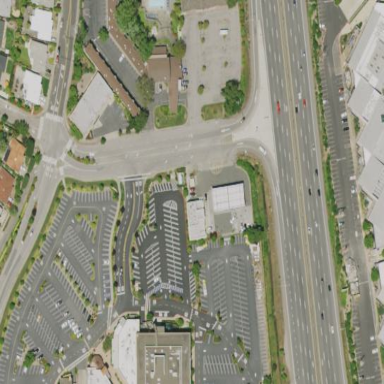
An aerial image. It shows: Pedestrian road with asphalt surface leading to parking area.